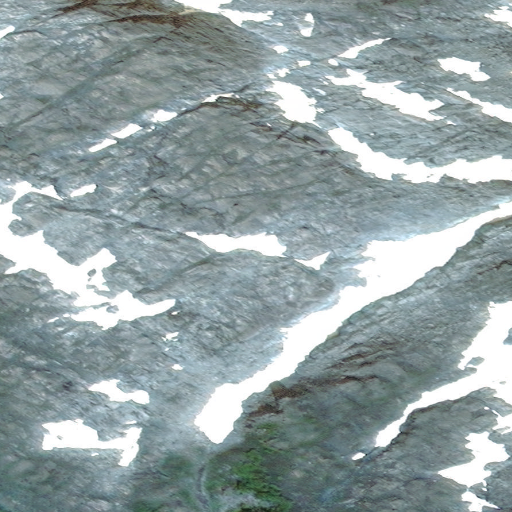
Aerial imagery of ridge(s) in Alaska named Sol Thumb containing only unknown